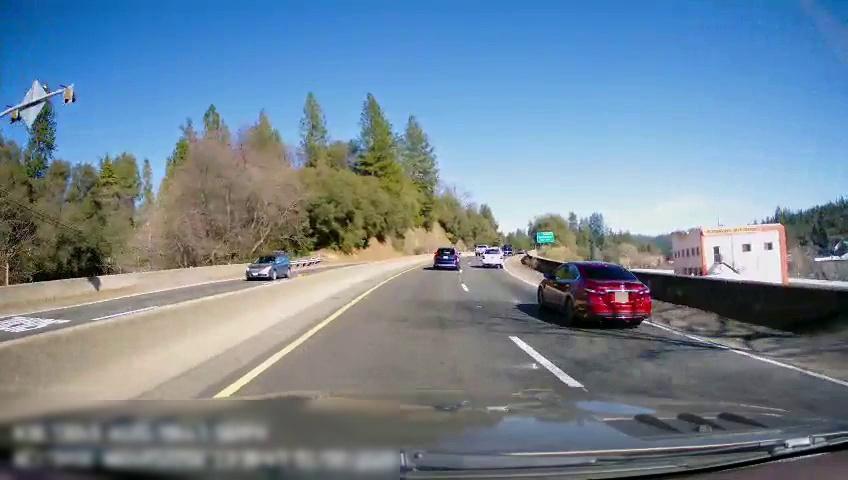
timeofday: Day
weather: Sunny
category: Drivable Space
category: Drivable Space
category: Vehicles | Truck
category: Vehicles | SUV
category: Vehicles | Car
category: Vehicles | SUV
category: Vehicles | Car
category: Lanes | Current Lane
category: Lanes | Current Lane
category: Lanes | Current Lane
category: Lanes | Opposite Lane
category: Lanes | Opposite Lane
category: Traffic | Signs